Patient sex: F
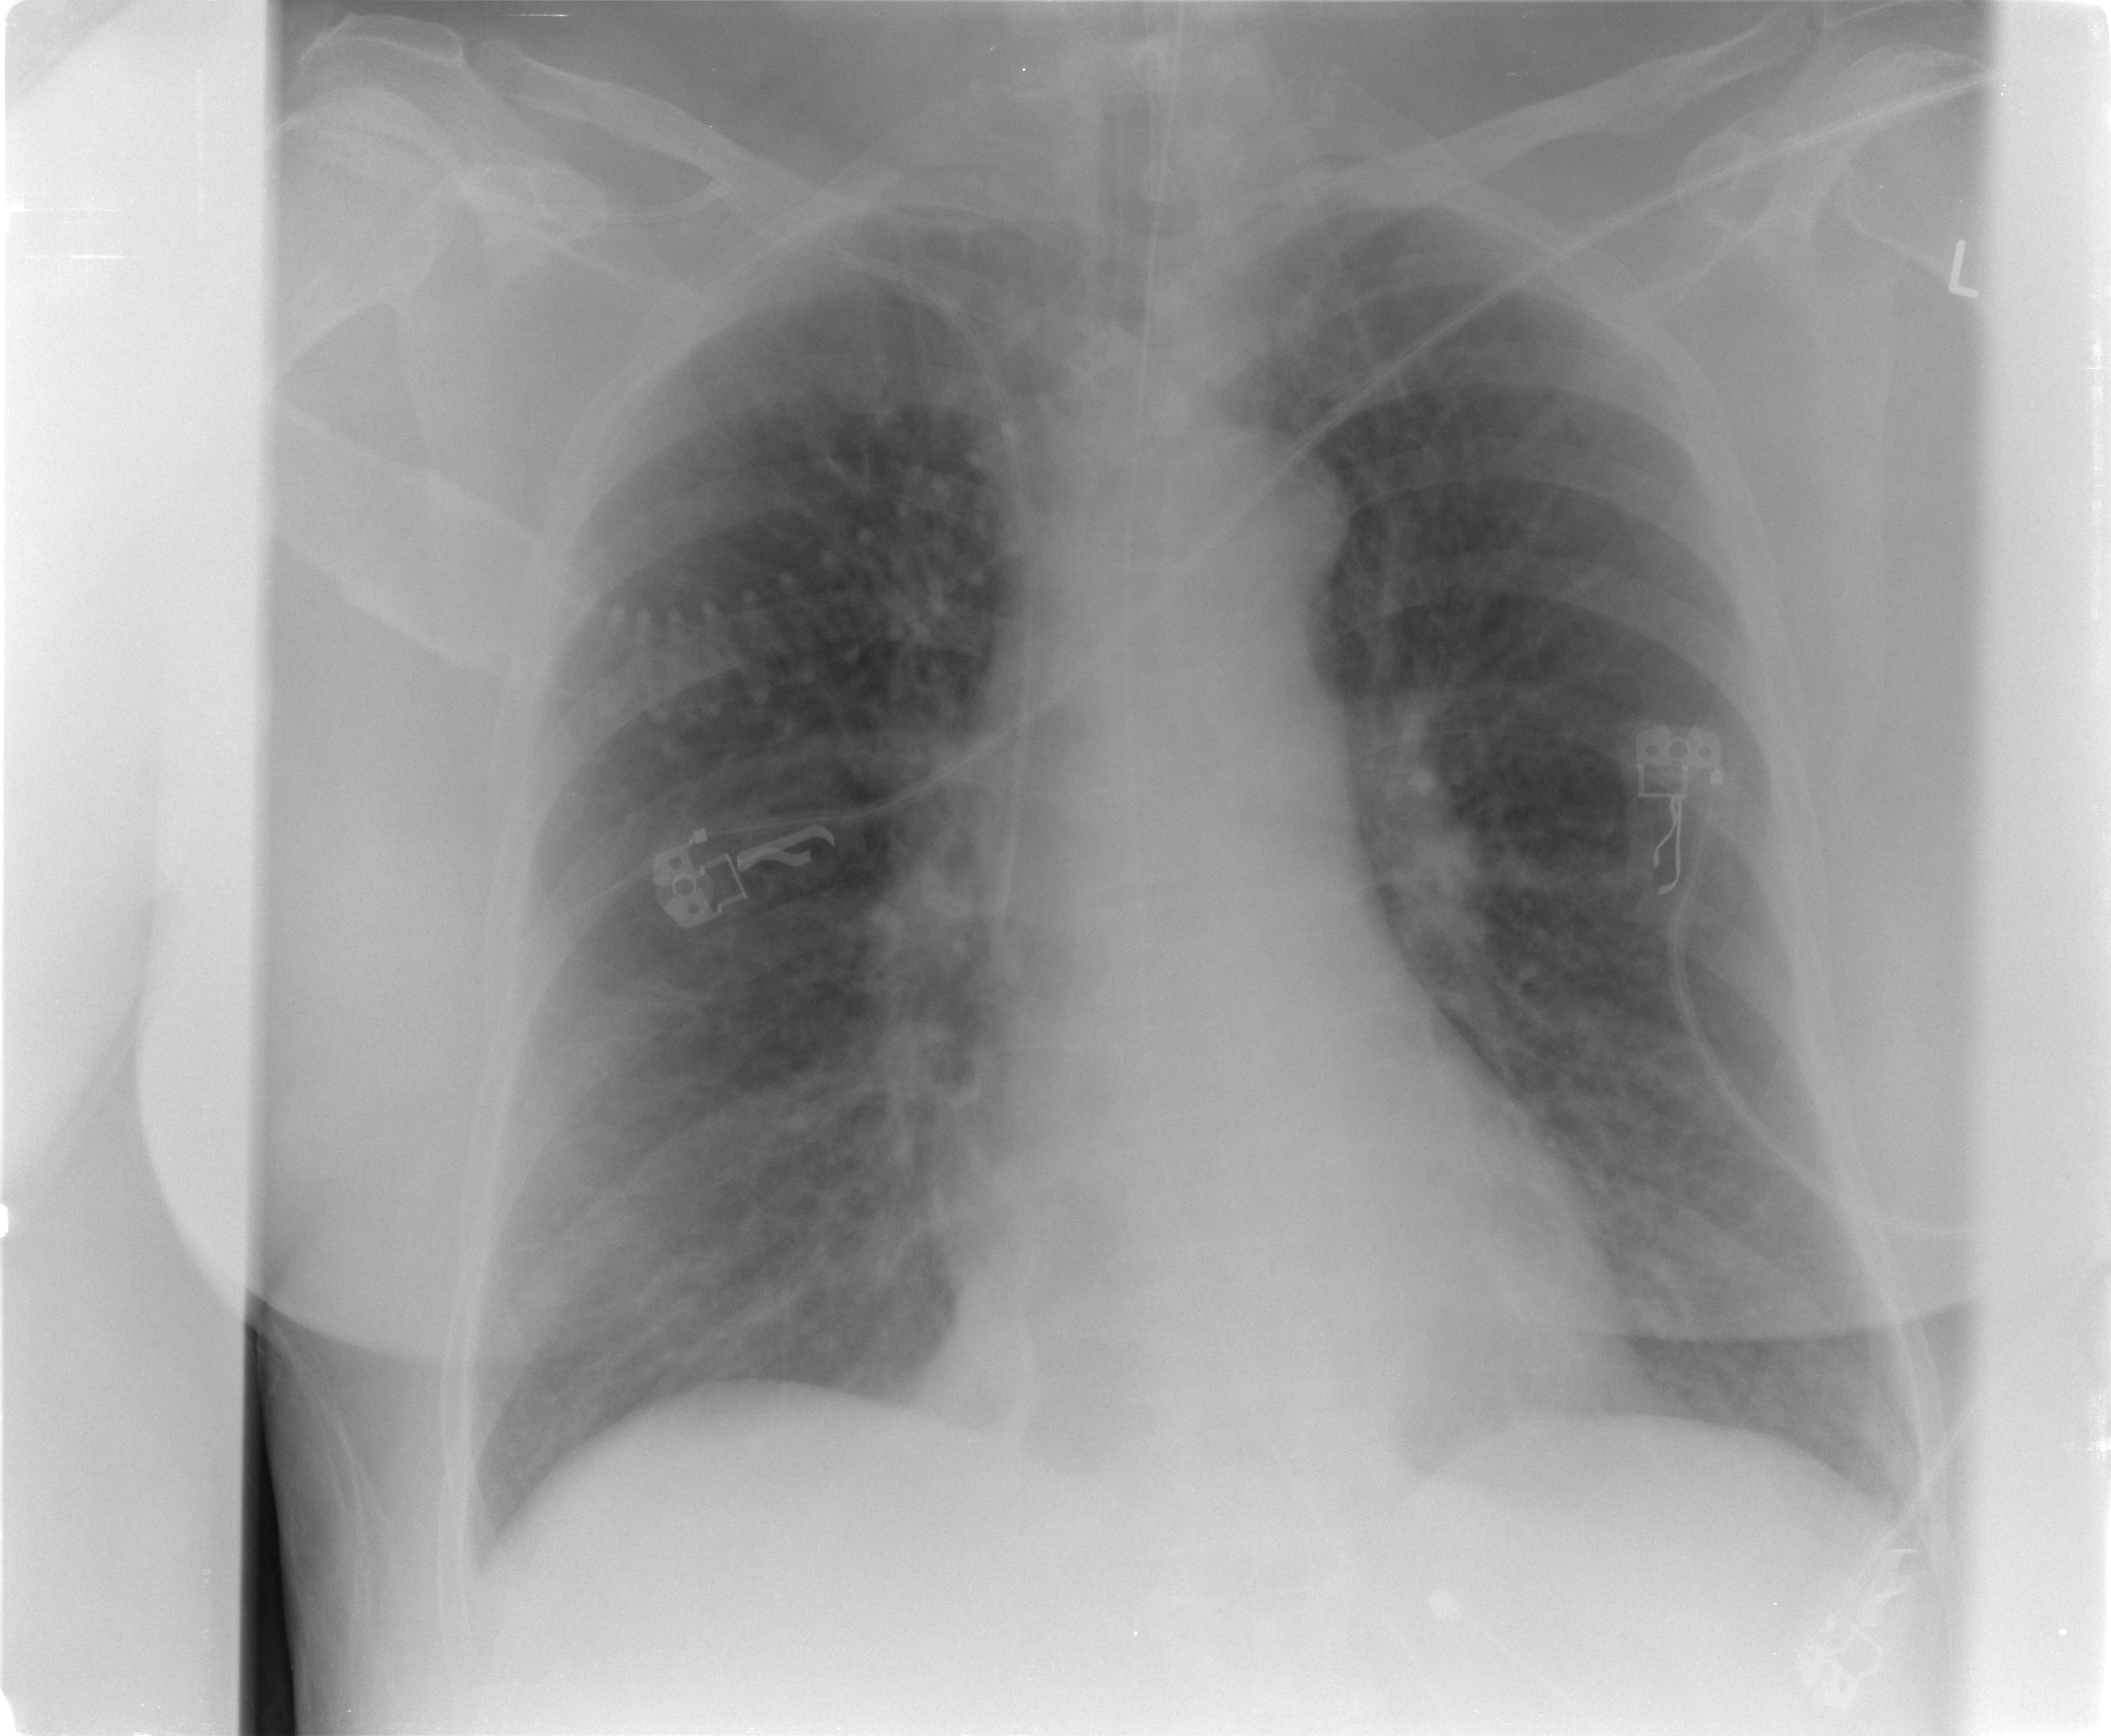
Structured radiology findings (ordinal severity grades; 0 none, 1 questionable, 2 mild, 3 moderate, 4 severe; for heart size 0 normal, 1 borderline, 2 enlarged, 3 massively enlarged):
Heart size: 0
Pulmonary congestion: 2
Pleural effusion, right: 2
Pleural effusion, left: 2
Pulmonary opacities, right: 0
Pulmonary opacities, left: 0
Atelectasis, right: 2
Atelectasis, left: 2